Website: apple
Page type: address-validator
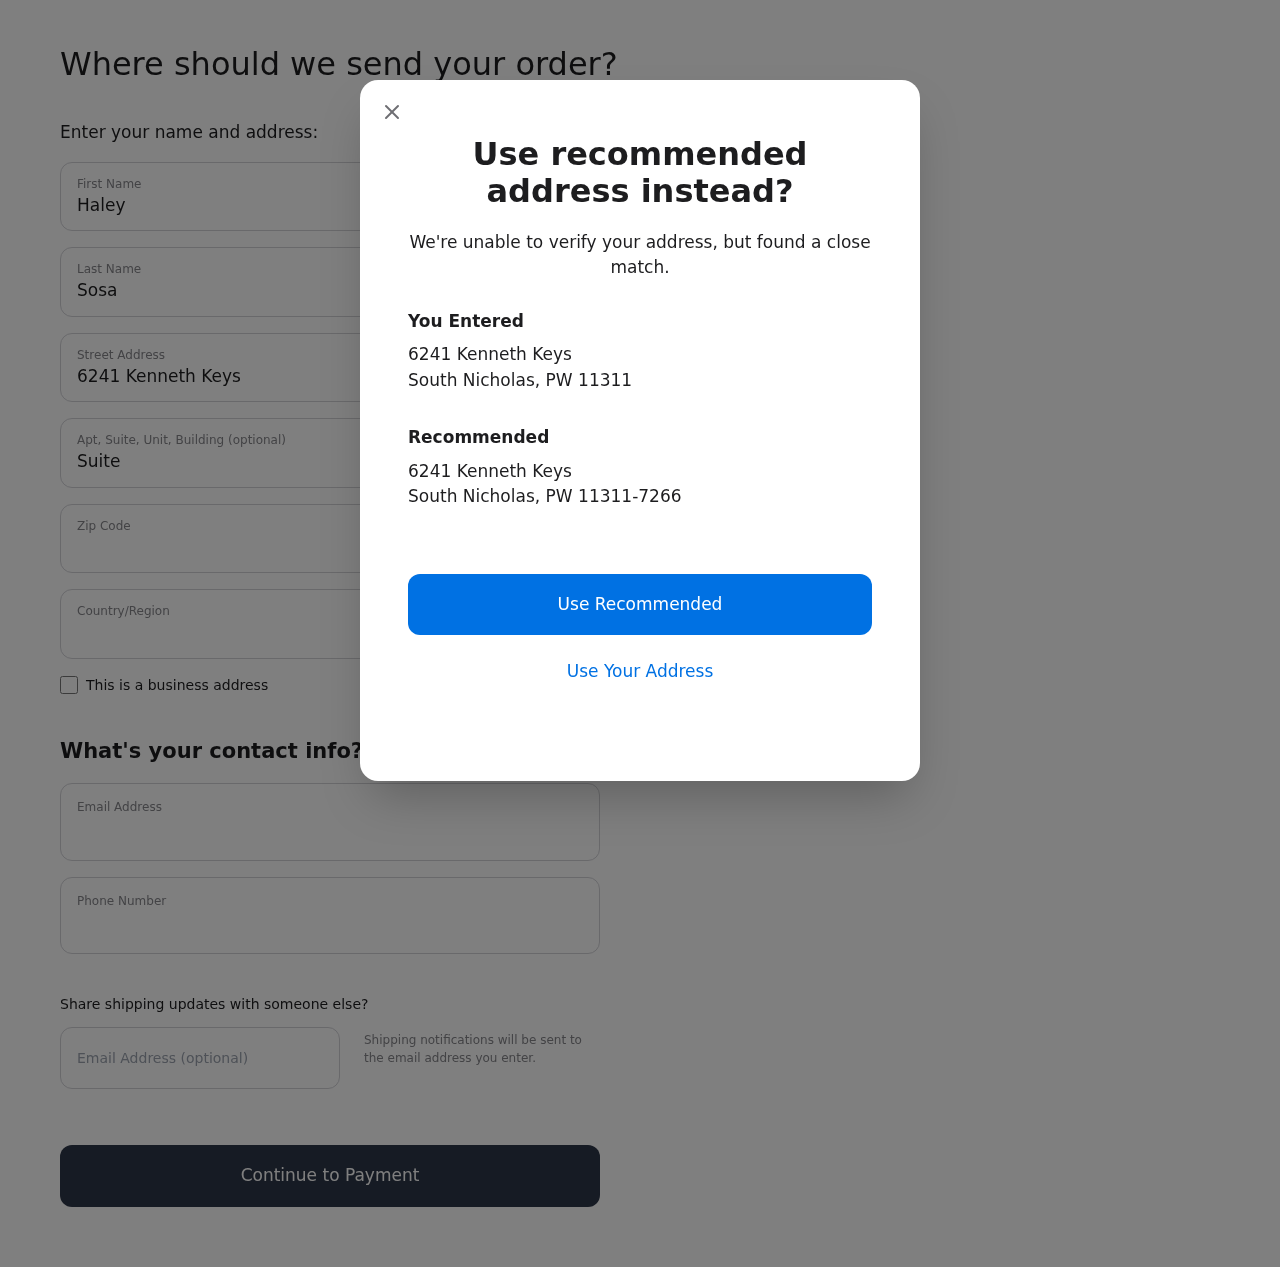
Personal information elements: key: PII_CITY
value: South Nicholas
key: PII_COUNTRY
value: United States
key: PII_EMAIL
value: haley_sosa@yahoo.com
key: PII_FIRSTNAME
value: Haley
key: PII_GIFT_EMAIL
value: tylergutierrez@yahoo.com
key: PII_LASTNAME
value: Sosa
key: PII_PHONE
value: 7746296863
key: PII_POSTCODE
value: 11311
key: PII_POSTCODE_FULL
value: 11311-7266
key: PII_STATE_ABBR
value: PW
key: PII_STREET
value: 6241 Kenneth Keys
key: PII_STREET2
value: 6241 Kenneth Keys
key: PII_STREET2
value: Suite 836
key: PII_CITY2
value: South Nicholas
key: PII_STATE_ABBR2
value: PW